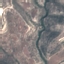
Label: HerbaceousVegetation